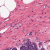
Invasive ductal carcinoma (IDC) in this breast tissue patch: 0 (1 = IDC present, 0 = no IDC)